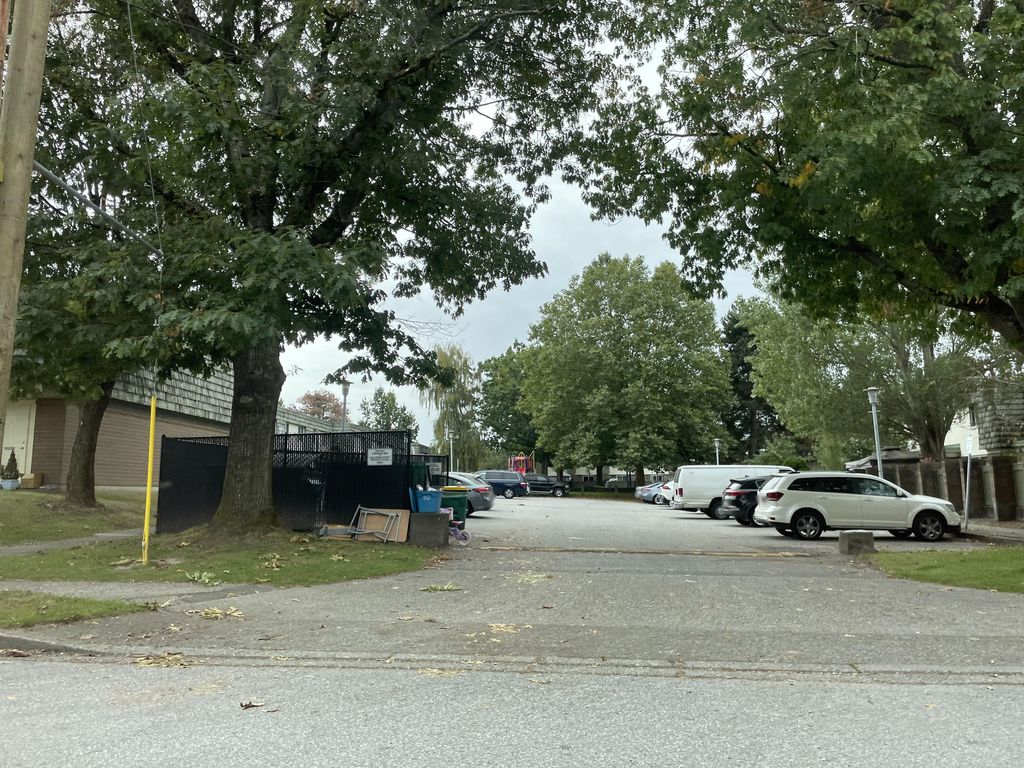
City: vancouver